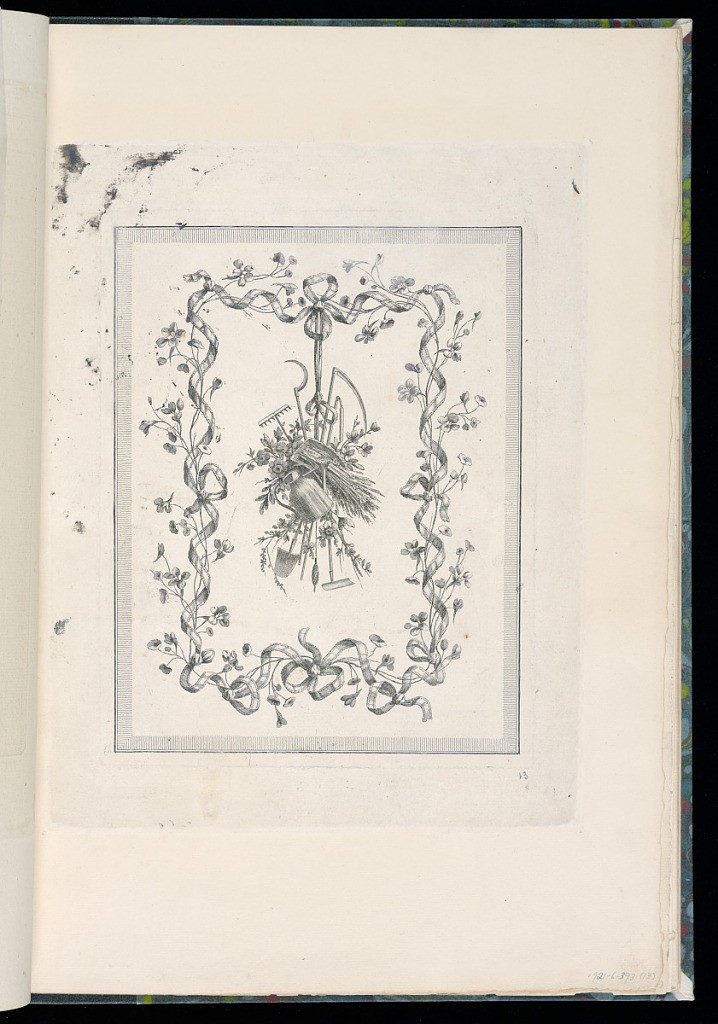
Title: Ornamental Trophy Design
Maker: Pierre Ranson, French, 1736–1786
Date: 1759–80
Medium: Etching and engraving on laid paper
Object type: Print
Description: Ornament design of a hanging trophy framed by ribbons and sprigs of flowers and leaves. The trophy hangs from a ribbon and includes a watering can, wheat, flowers, rake, shovel, sickle, and a scythe.